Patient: sex M, age 81
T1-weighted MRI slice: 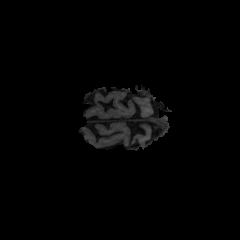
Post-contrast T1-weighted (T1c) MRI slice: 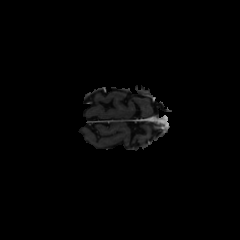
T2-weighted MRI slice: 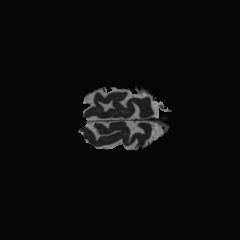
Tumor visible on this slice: no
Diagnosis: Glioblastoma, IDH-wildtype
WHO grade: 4